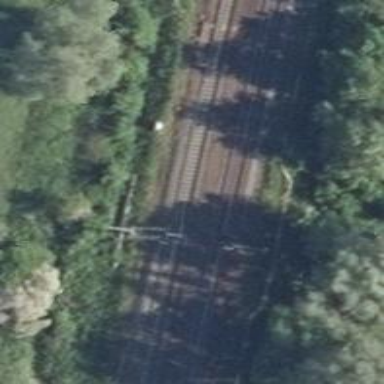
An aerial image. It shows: Railway track with contact lines for electrification.